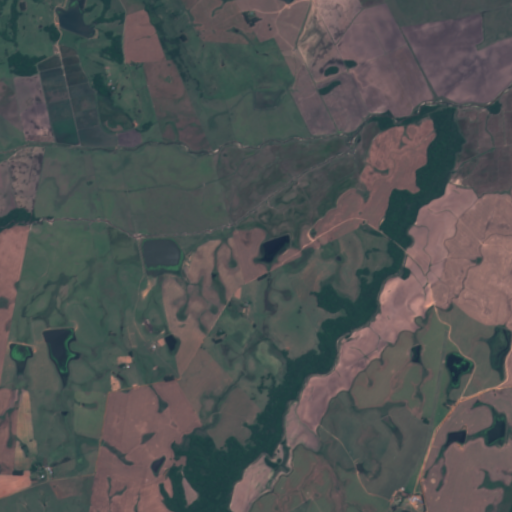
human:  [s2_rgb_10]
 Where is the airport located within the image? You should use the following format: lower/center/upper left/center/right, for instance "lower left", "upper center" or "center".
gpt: The airport is located in the lower right of the image.
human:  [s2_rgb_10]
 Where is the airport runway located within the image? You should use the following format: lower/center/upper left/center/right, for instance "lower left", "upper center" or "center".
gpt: The airport runway is located in the lower right of the image.
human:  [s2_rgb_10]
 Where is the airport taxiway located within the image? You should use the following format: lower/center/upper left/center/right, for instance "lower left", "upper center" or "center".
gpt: The airport taxiway is located in the lower right of the image.
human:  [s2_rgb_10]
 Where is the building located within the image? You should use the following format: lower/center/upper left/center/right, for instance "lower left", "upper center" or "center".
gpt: There is no building in the image.